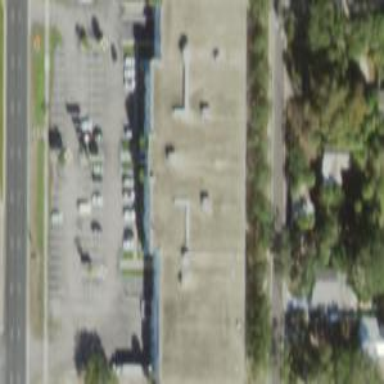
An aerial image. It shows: Building with furniture shop.